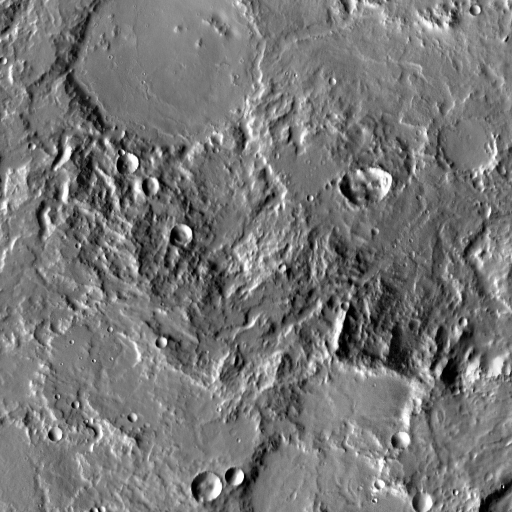
Crater classes present: Background, Other, Buried, Secondary